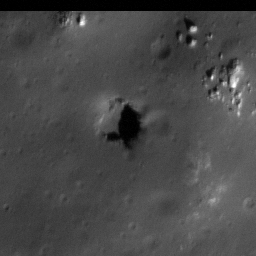
Pit: Stefan L 2
Host crater: Stefan L
Host type: impact_melt
Lunar coordinates: latitude 44.498, longitude 251.834